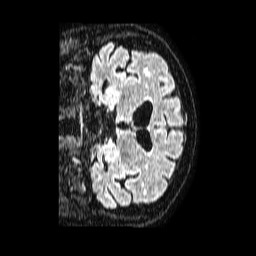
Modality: FLAIR
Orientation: coronal
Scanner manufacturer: philips
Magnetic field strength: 1.5 T
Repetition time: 4.8 s
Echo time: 0.3 s